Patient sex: M
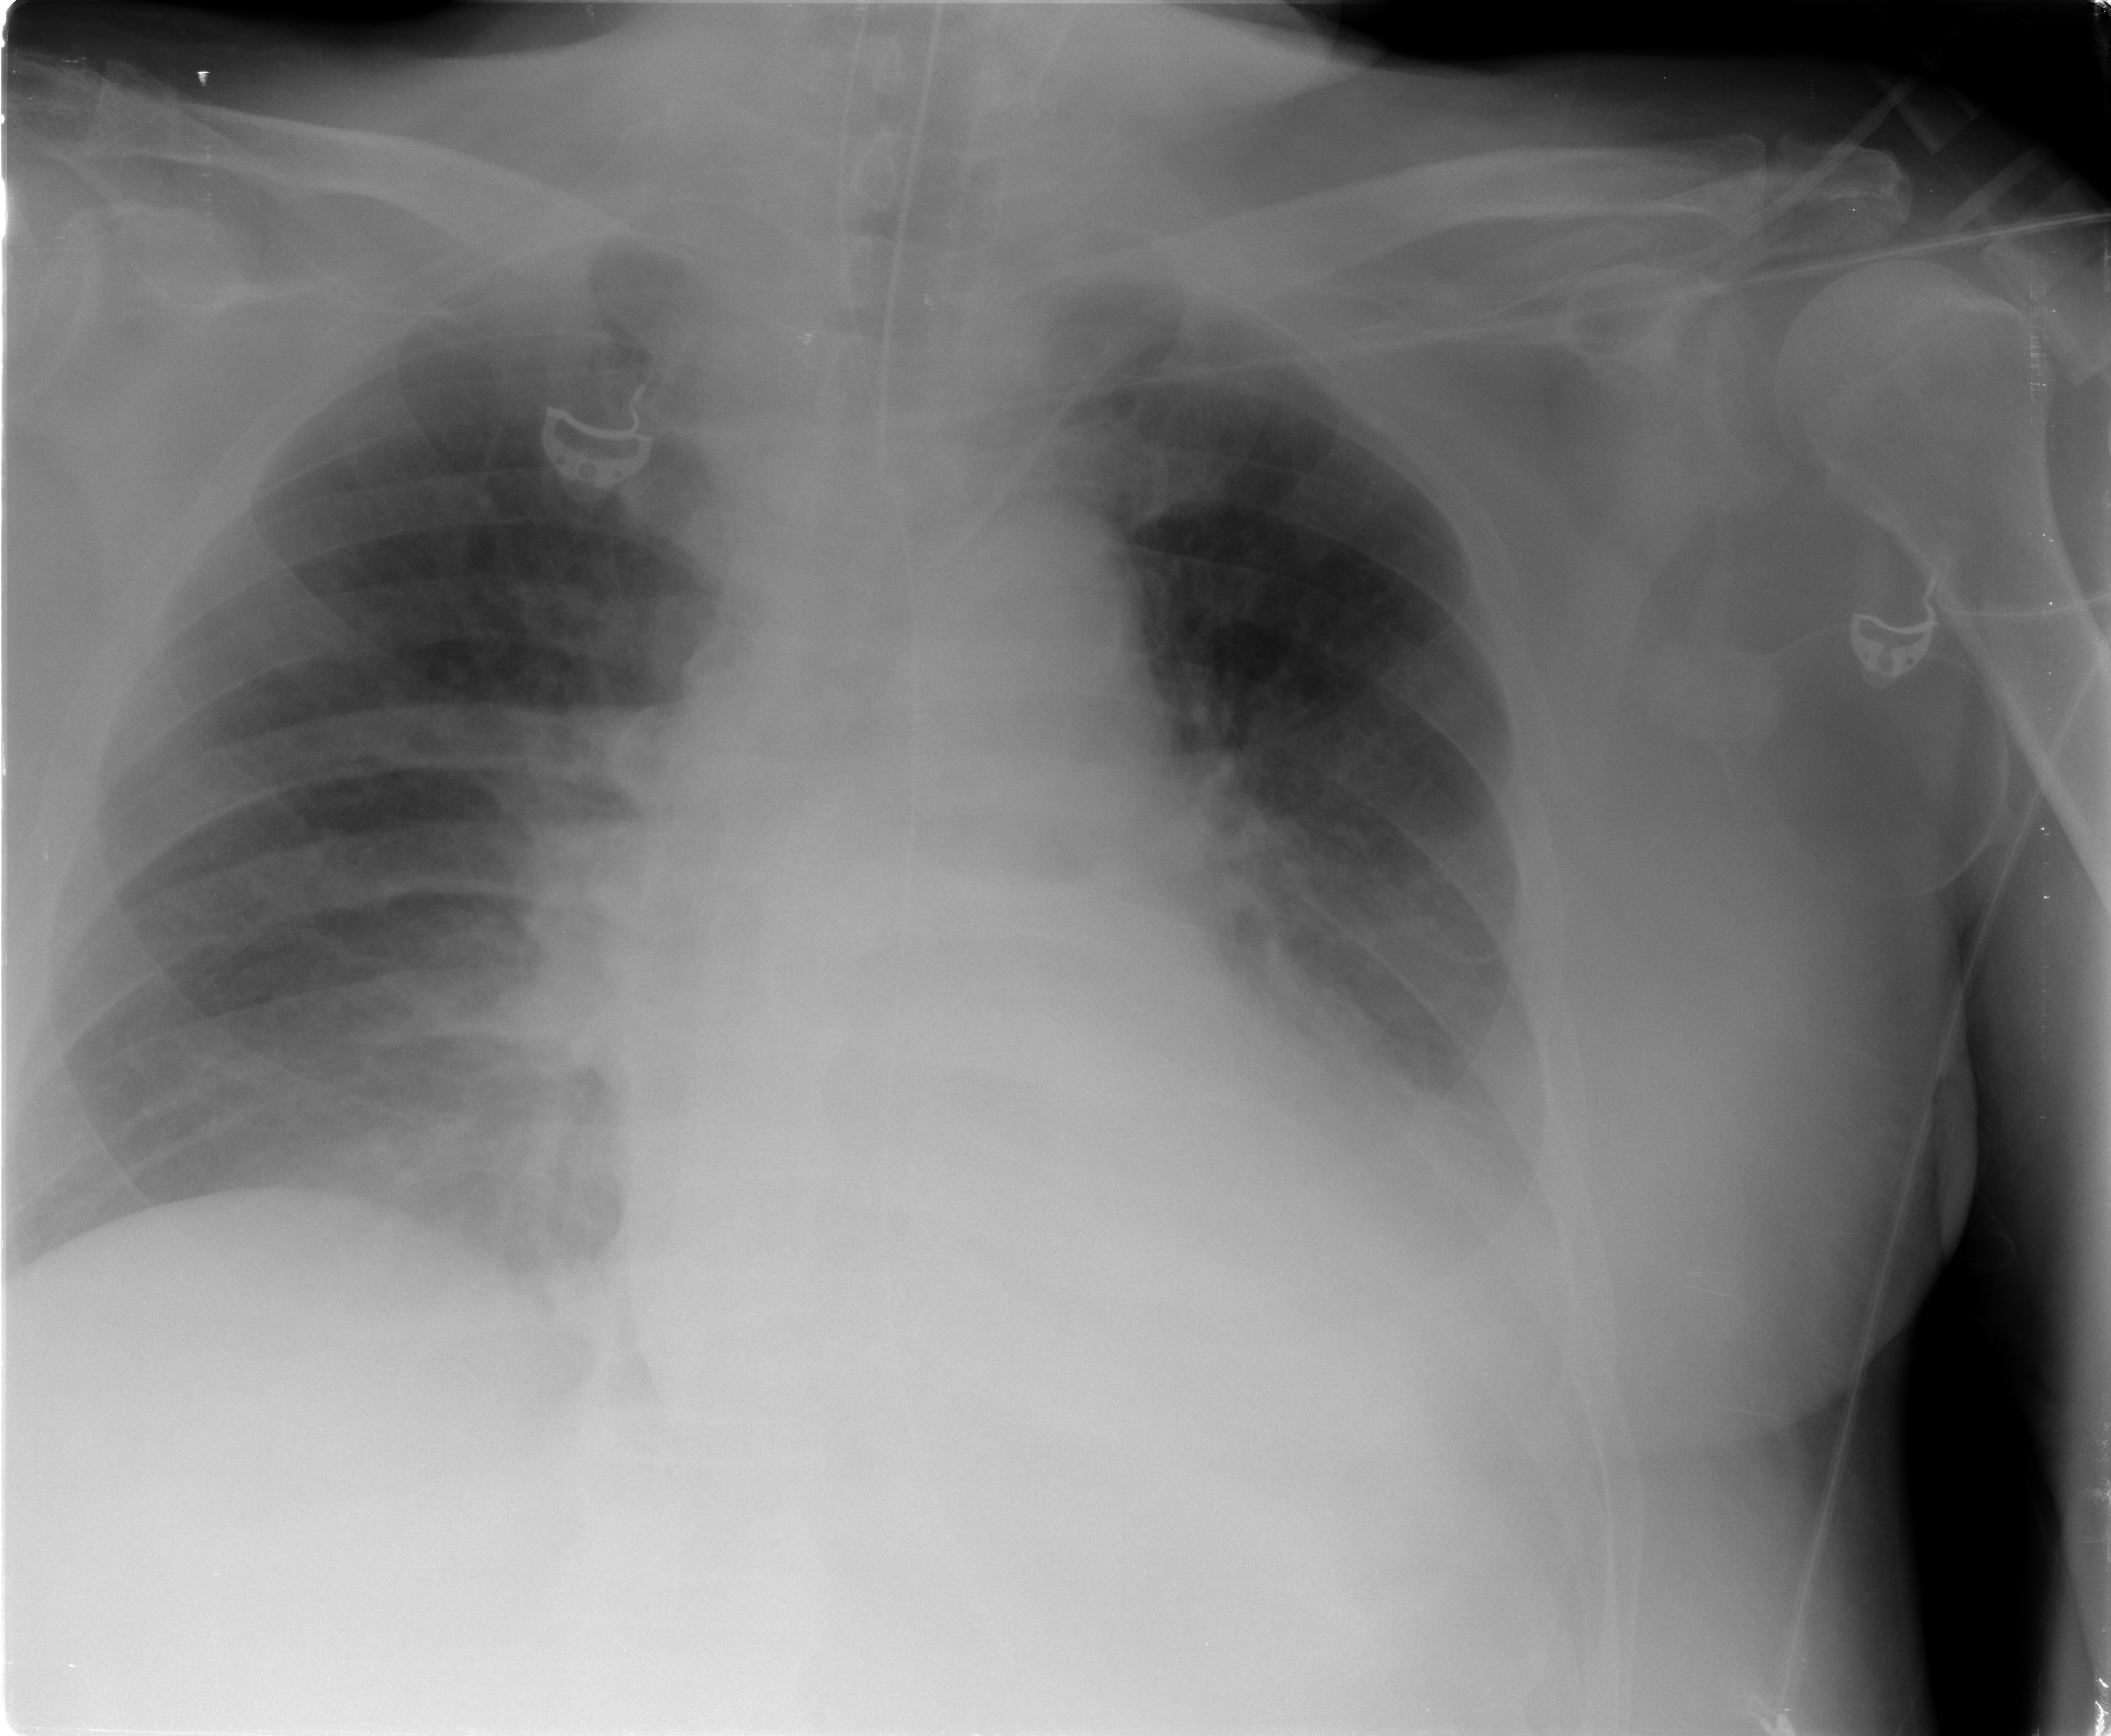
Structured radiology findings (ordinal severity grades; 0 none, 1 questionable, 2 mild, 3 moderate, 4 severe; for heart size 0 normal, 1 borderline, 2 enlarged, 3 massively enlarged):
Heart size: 1
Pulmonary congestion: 3
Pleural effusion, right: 1
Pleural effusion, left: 3
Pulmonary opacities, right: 2
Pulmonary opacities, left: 0
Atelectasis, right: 2
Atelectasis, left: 2